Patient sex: M
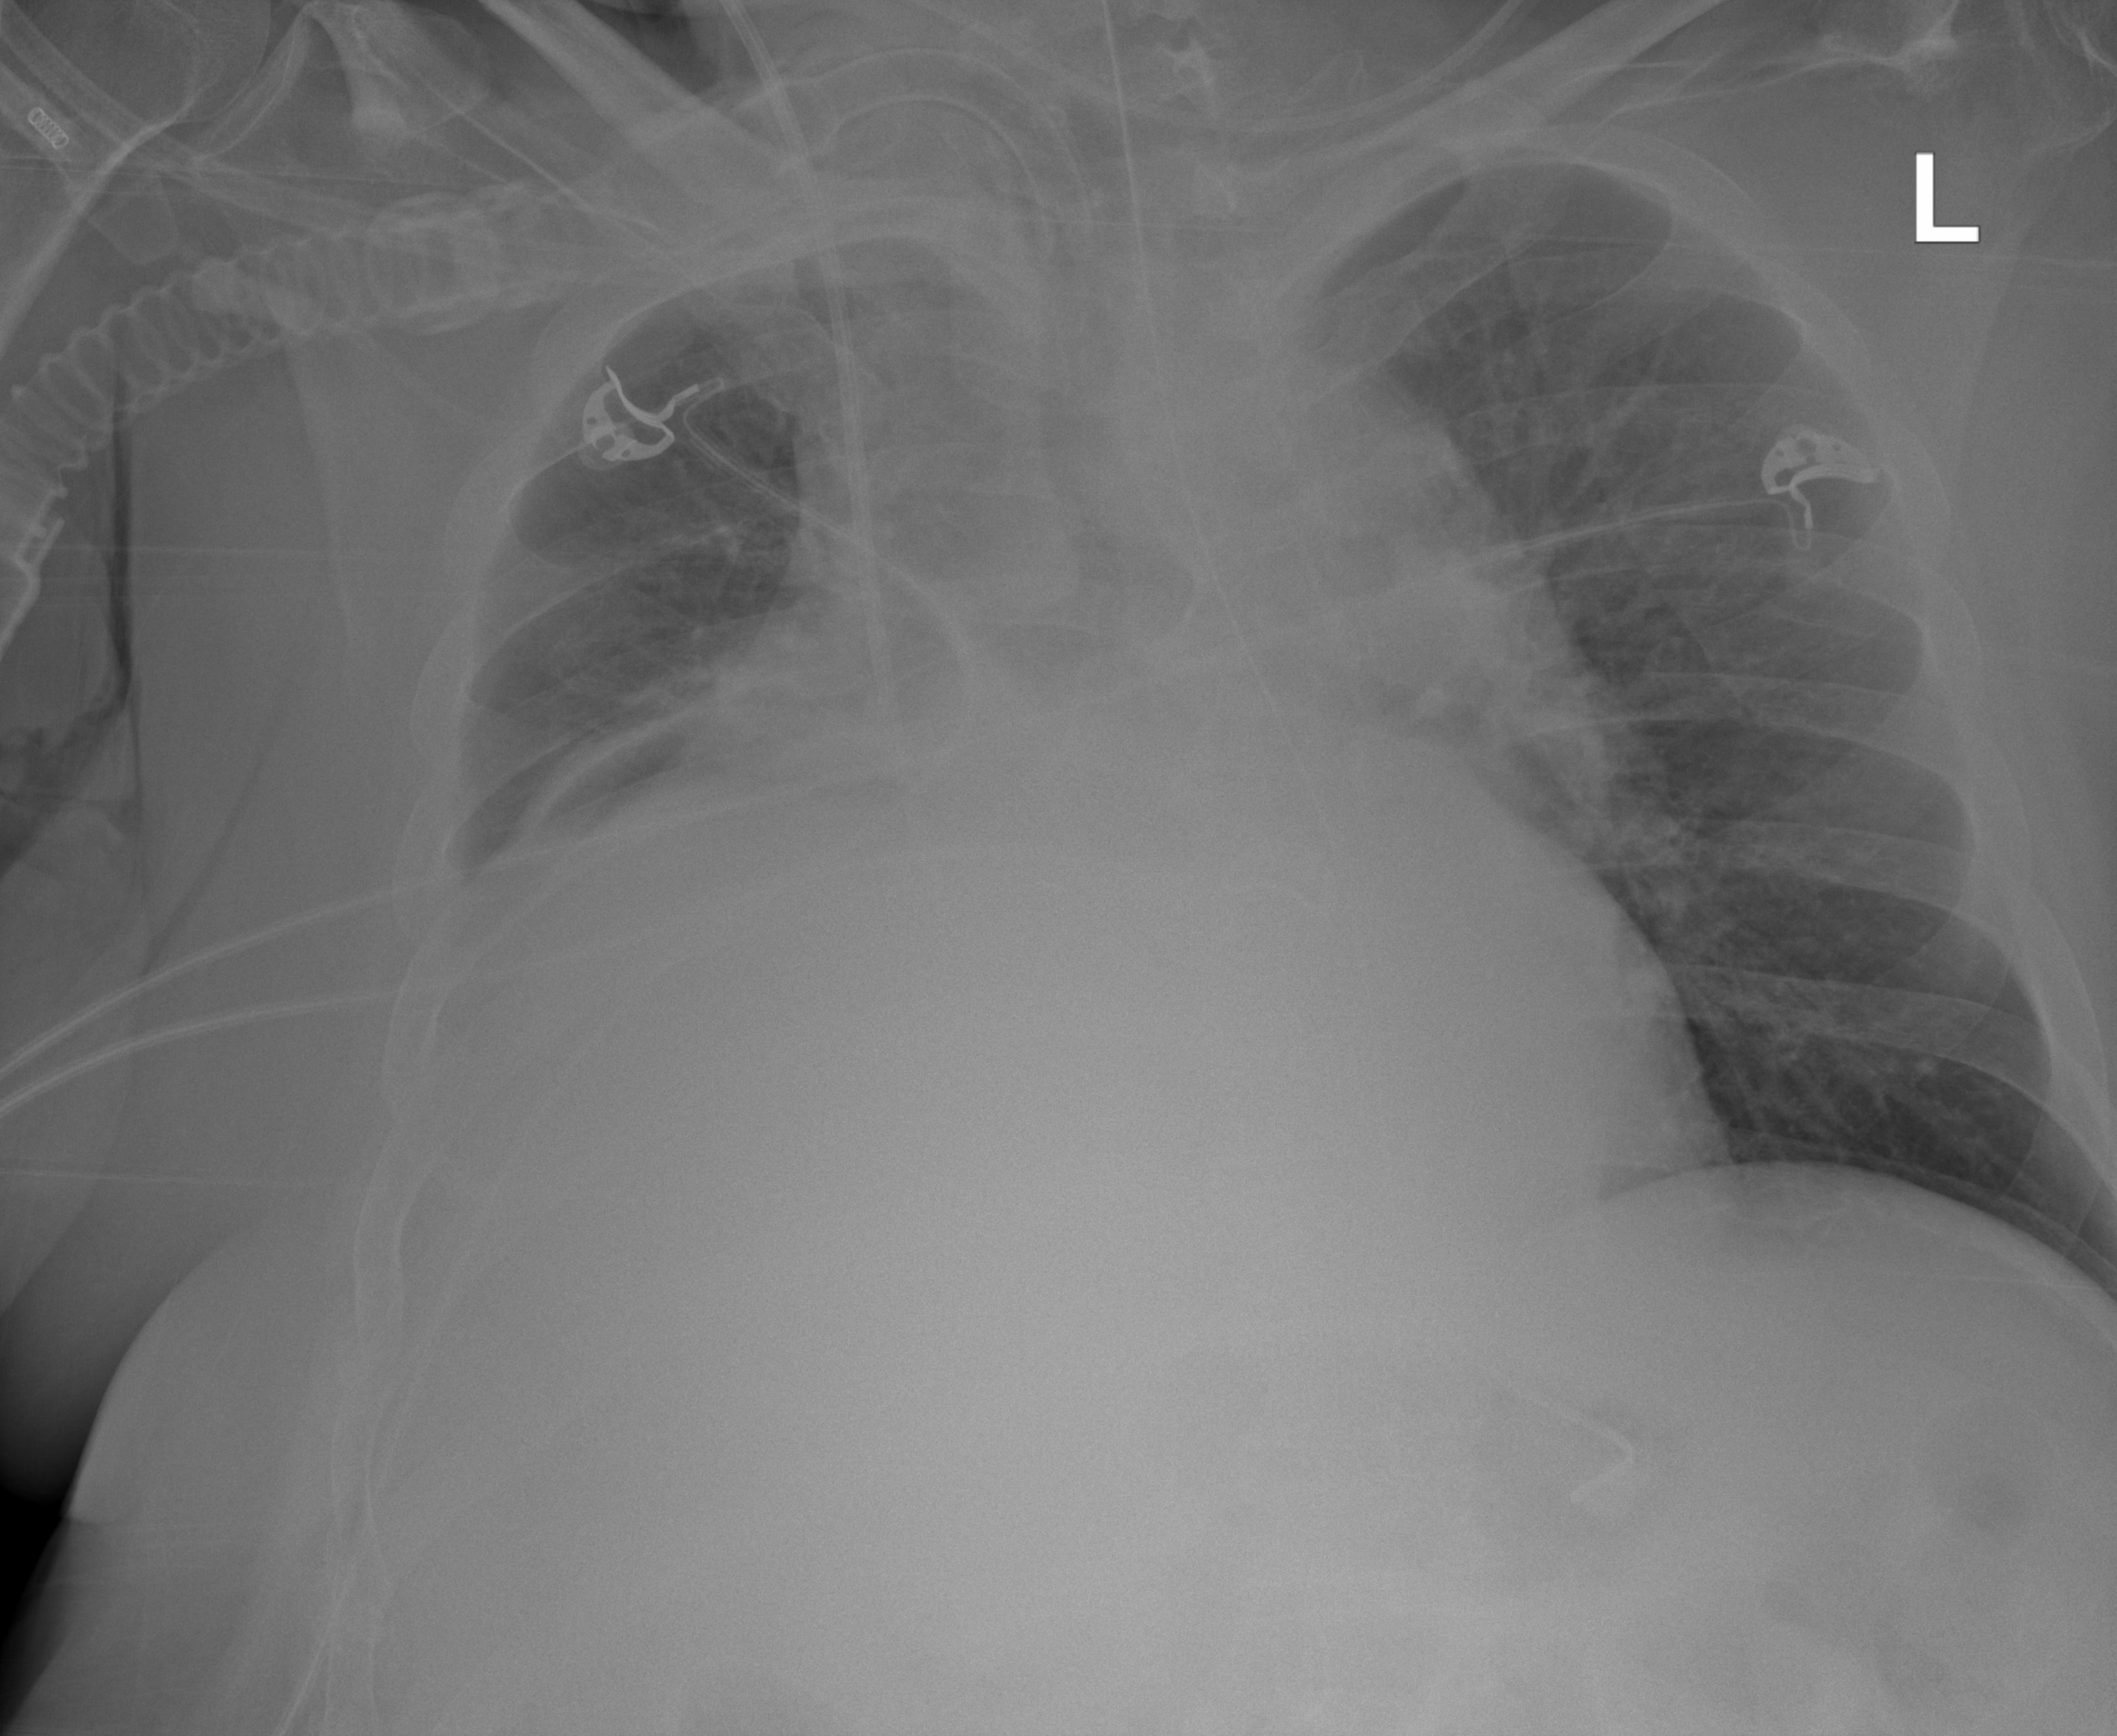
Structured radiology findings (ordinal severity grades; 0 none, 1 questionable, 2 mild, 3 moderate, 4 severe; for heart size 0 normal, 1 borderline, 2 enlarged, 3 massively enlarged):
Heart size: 2
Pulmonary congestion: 2
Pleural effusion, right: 2
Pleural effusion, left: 0
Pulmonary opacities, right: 0
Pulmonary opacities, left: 0
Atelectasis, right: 3
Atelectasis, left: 2